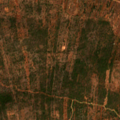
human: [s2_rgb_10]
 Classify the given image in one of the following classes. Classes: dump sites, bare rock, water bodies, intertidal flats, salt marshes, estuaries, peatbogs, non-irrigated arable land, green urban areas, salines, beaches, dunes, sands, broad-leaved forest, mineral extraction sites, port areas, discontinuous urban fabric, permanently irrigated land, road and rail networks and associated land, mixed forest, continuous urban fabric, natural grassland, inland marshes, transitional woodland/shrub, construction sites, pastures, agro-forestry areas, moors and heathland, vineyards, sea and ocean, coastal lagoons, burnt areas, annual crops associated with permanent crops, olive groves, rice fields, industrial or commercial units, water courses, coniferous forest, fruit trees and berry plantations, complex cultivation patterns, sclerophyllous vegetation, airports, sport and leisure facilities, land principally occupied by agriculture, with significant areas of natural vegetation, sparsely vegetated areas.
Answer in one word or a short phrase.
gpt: fruit trees and berry plantations, complex cultivation patterns, agro-forestry areas, sclerophyllous vegetation